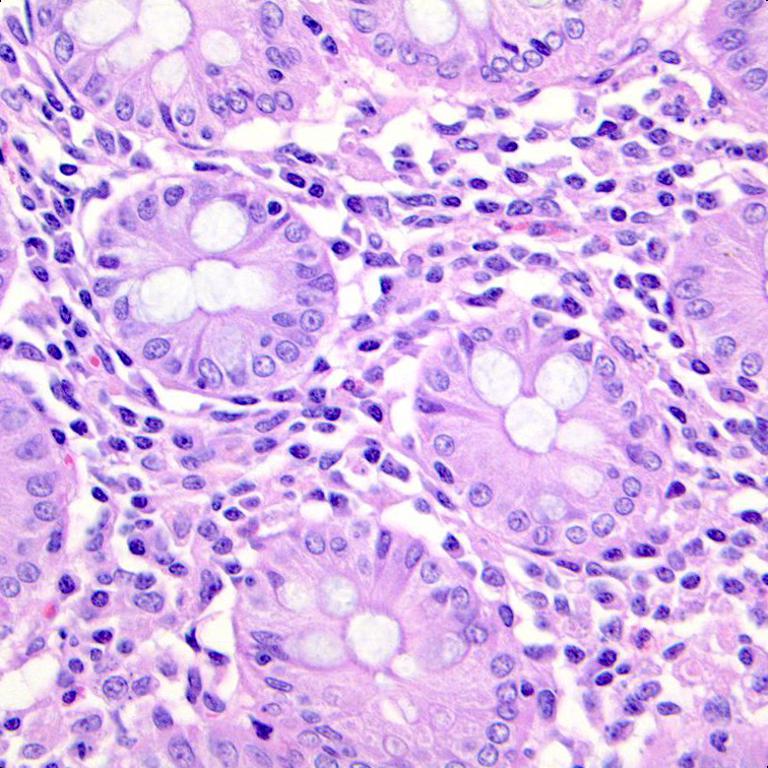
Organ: colon
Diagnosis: benign